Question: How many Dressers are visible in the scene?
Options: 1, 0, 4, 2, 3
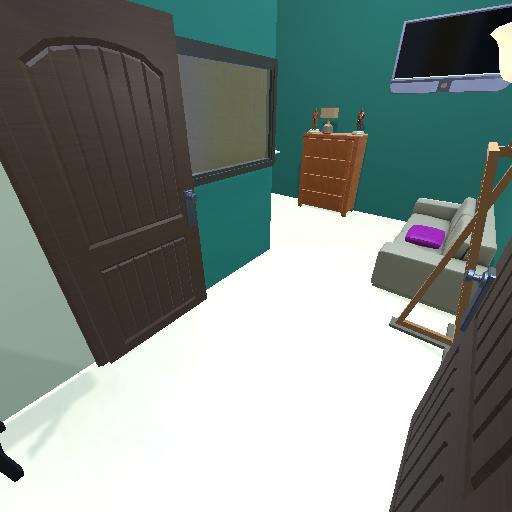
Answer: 1